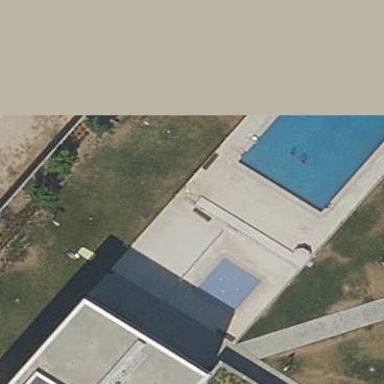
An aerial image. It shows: Swimming pool located in leisure land.